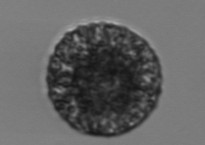
Label: Vicicitus_globosus